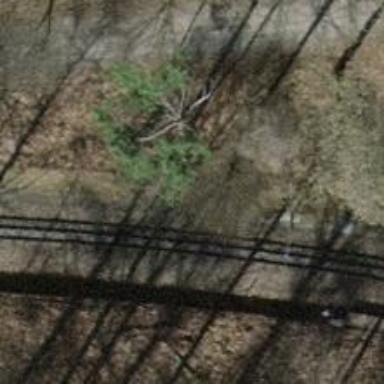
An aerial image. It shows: Narrow gauge railway with electrified contact lines.